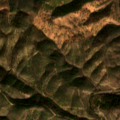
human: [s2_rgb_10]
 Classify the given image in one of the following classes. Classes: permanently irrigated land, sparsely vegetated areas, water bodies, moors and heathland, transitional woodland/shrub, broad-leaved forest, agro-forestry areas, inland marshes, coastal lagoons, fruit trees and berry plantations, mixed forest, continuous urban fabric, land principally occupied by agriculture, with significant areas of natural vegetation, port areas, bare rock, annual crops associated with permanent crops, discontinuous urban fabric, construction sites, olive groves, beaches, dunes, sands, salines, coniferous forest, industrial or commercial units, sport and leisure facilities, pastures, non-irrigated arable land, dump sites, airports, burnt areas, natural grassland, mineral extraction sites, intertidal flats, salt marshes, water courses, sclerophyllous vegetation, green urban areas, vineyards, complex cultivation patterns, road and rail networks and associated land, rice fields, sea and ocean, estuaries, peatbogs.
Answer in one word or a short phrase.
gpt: broad-leaved forest, sclerophyllous vegetation, transitional woodland/shrub